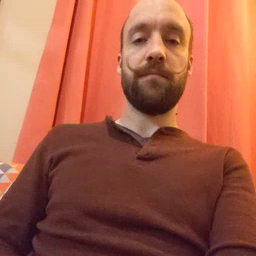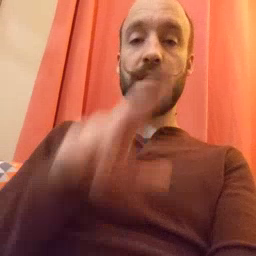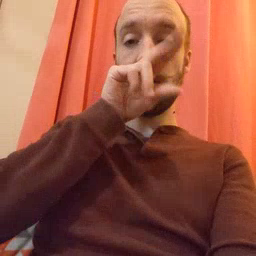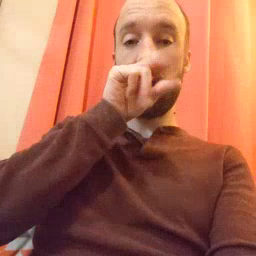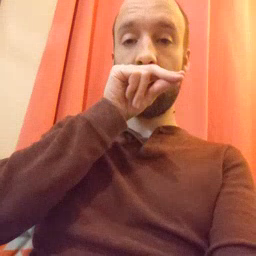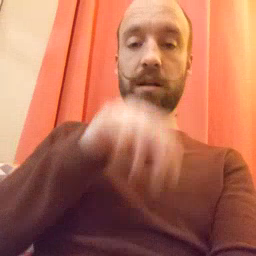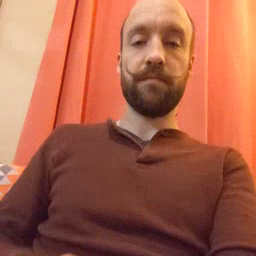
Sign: duck